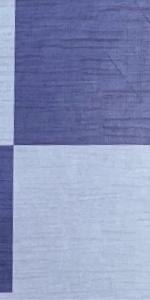
Label: Empty